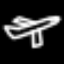
Label: airplane